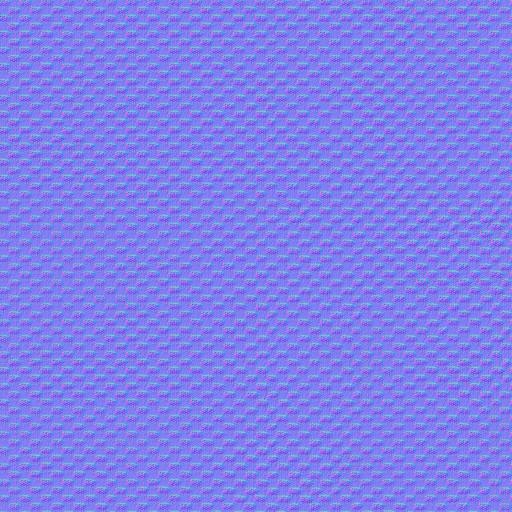
fabric green light sport sportswear